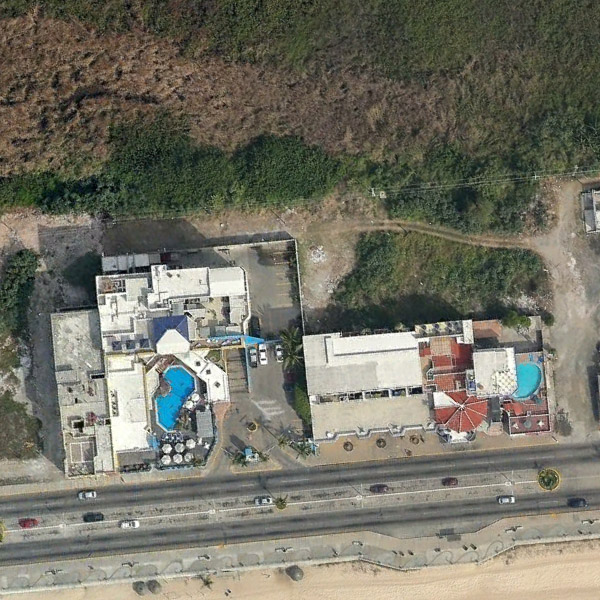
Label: Resort